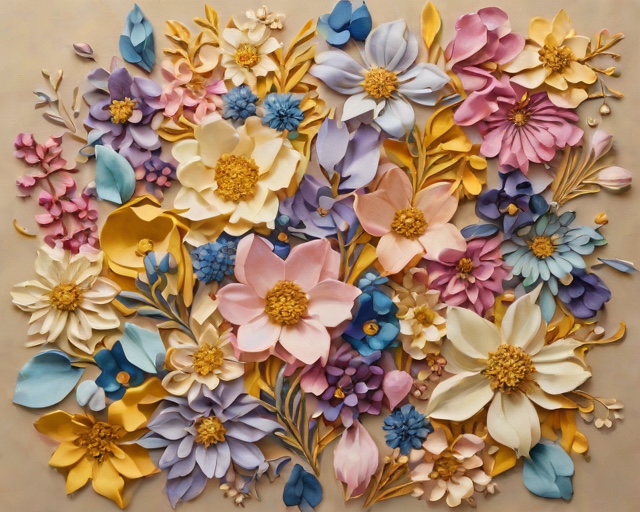
Category: Easter